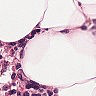
Metastatic tissue present: no